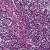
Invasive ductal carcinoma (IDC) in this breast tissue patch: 1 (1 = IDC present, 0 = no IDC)